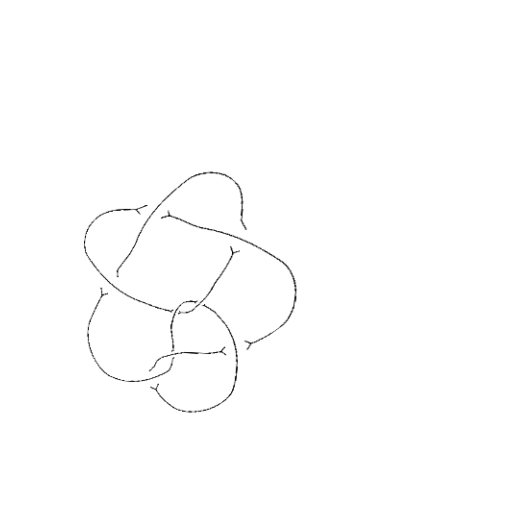
Crossing number: 8